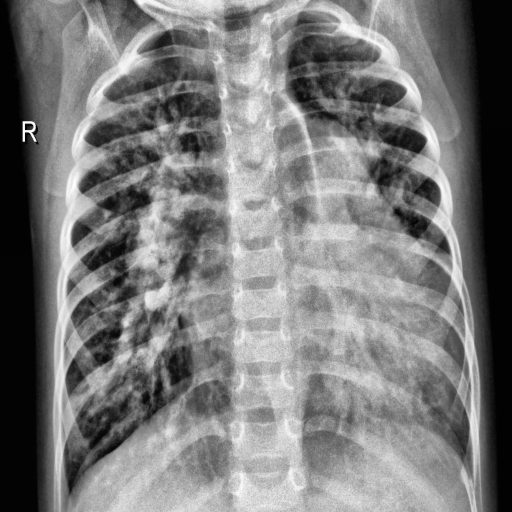
Finding: PNEUMONIA